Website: bh-photo
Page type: address-validator
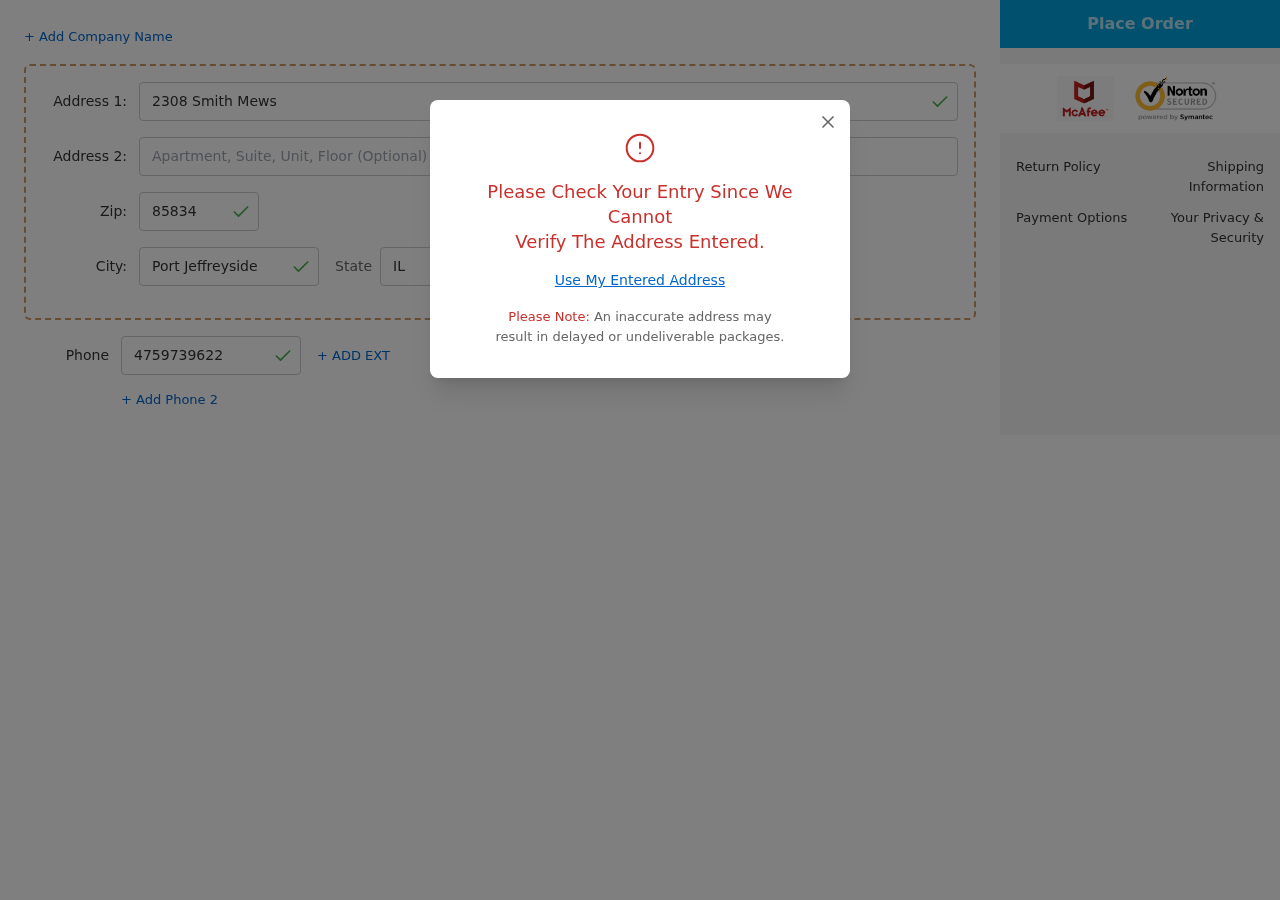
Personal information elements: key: PII_CITY
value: Port Jeffreyside
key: PII_PHONE
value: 4759739622
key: PII_POSTCODE
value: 85834
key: PII_STATE_ABBR
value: IL
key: PII_STREET
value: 2308 Smith Mews